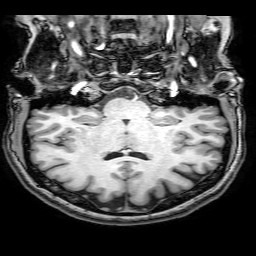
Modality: T1w
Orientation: sagittal
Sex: female
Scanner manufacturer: philips
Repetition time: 0.008158 s
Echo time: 0.00376 s